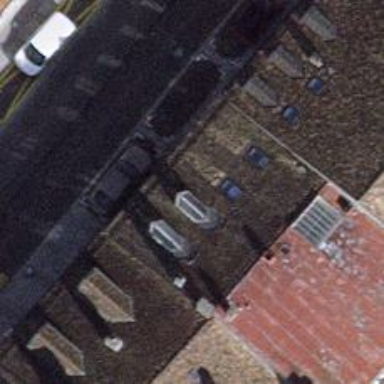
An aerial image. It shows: Pub.